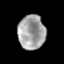
Tissue: prostate
Cell type: T cells
Senescence score: 0.3604
Nuclear area (px): 915
Mean DAPI intensity: 161.541